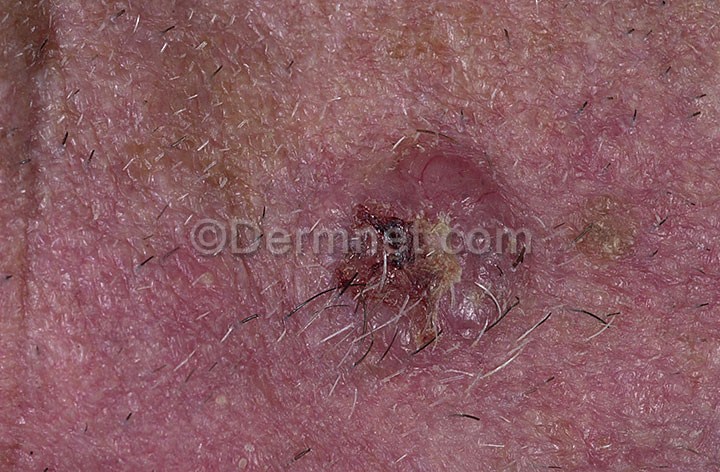
Disease: Actinic Keratosis Basal Cell Carcinoma and other Malignant Lesions